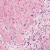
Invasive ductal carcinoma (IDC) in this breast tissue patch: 1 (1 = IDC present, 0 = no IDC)